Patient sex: M
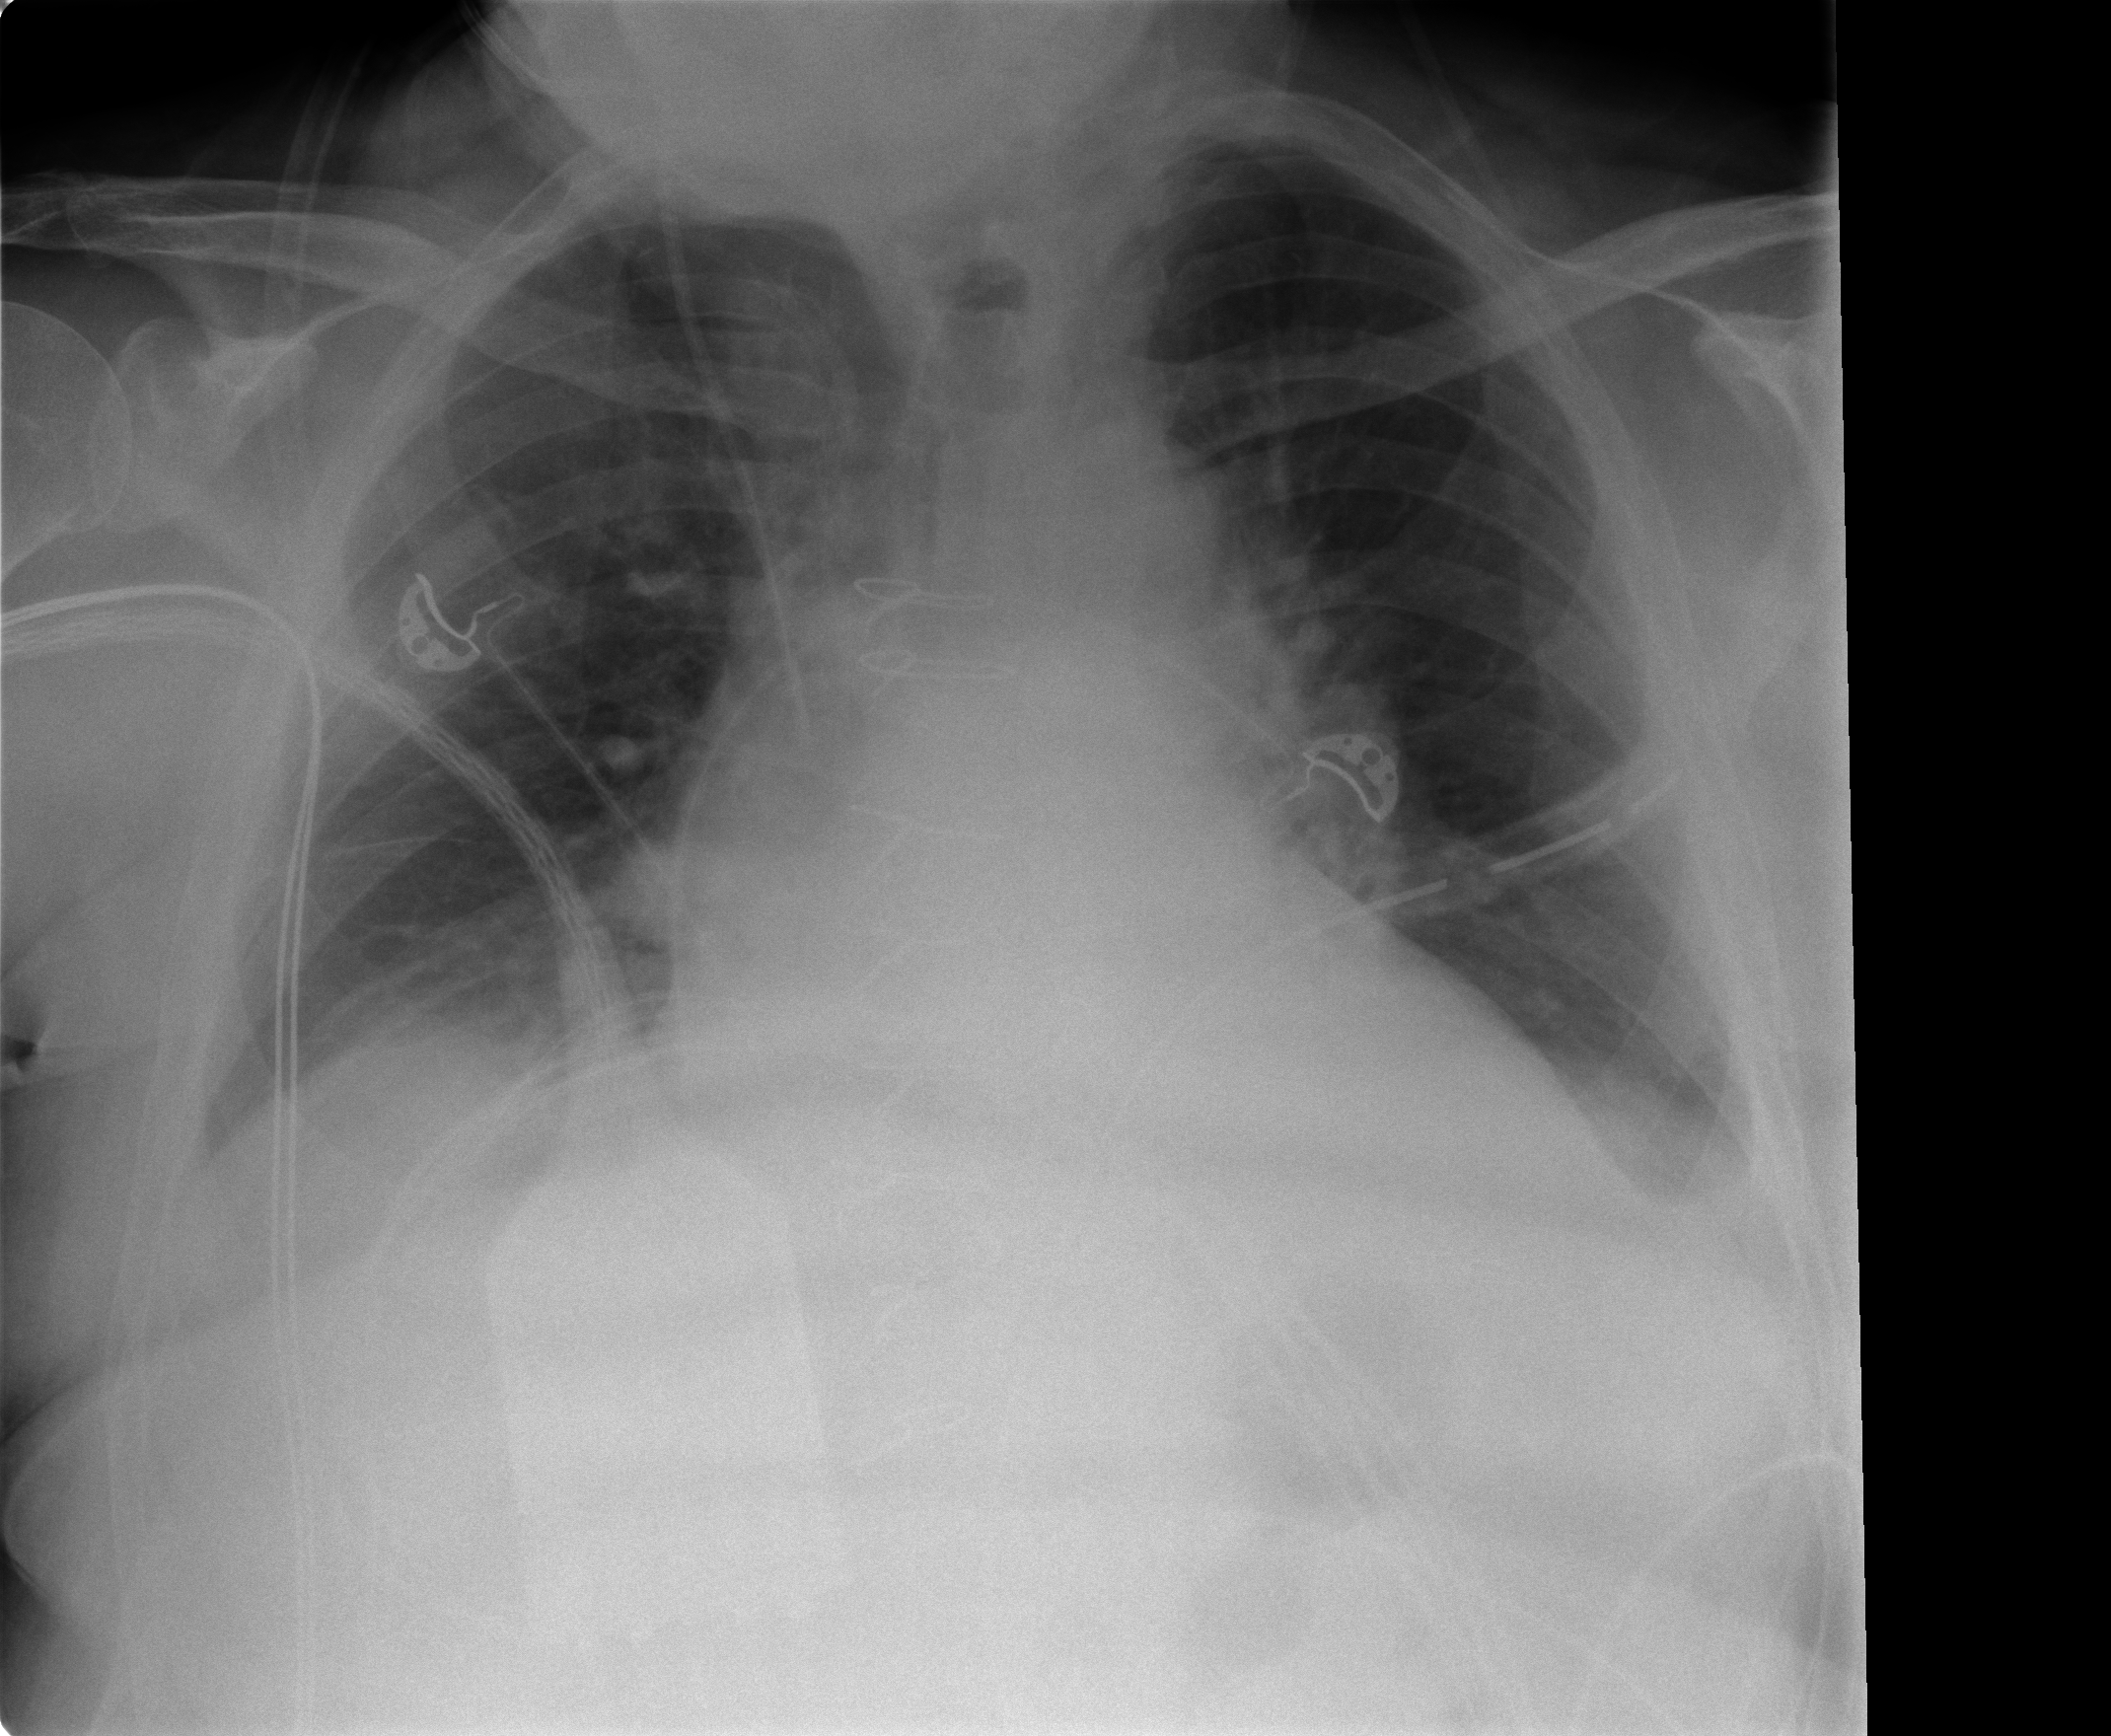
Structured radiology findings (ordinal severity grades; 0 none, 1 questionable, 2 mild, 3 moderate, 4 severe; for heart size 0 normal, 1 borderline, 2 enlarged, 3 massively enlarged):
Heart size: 2
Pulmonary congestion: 2
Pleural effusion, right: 0
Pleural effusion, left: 2
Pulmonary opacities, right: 0
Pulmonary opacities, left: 0
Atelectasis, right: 2
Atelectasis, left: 2